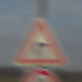
Verkehrszeichen: KurveRechts
Zusatzzeichen unten: Geschwindigkeit5
Umgebung: Outdoor, Nature
Tageszeit: SunriseSunset
Wetter: PartlyCloudy
Licht: Natural
Jahreszeit: NotSpecified
Kontrast: MediumContrast